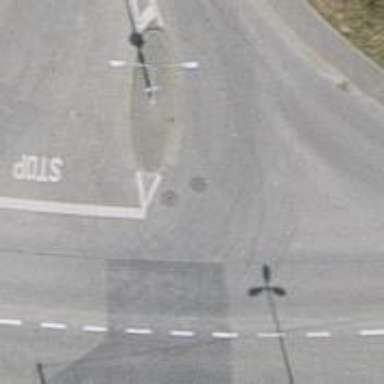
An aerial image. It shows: Stop road.